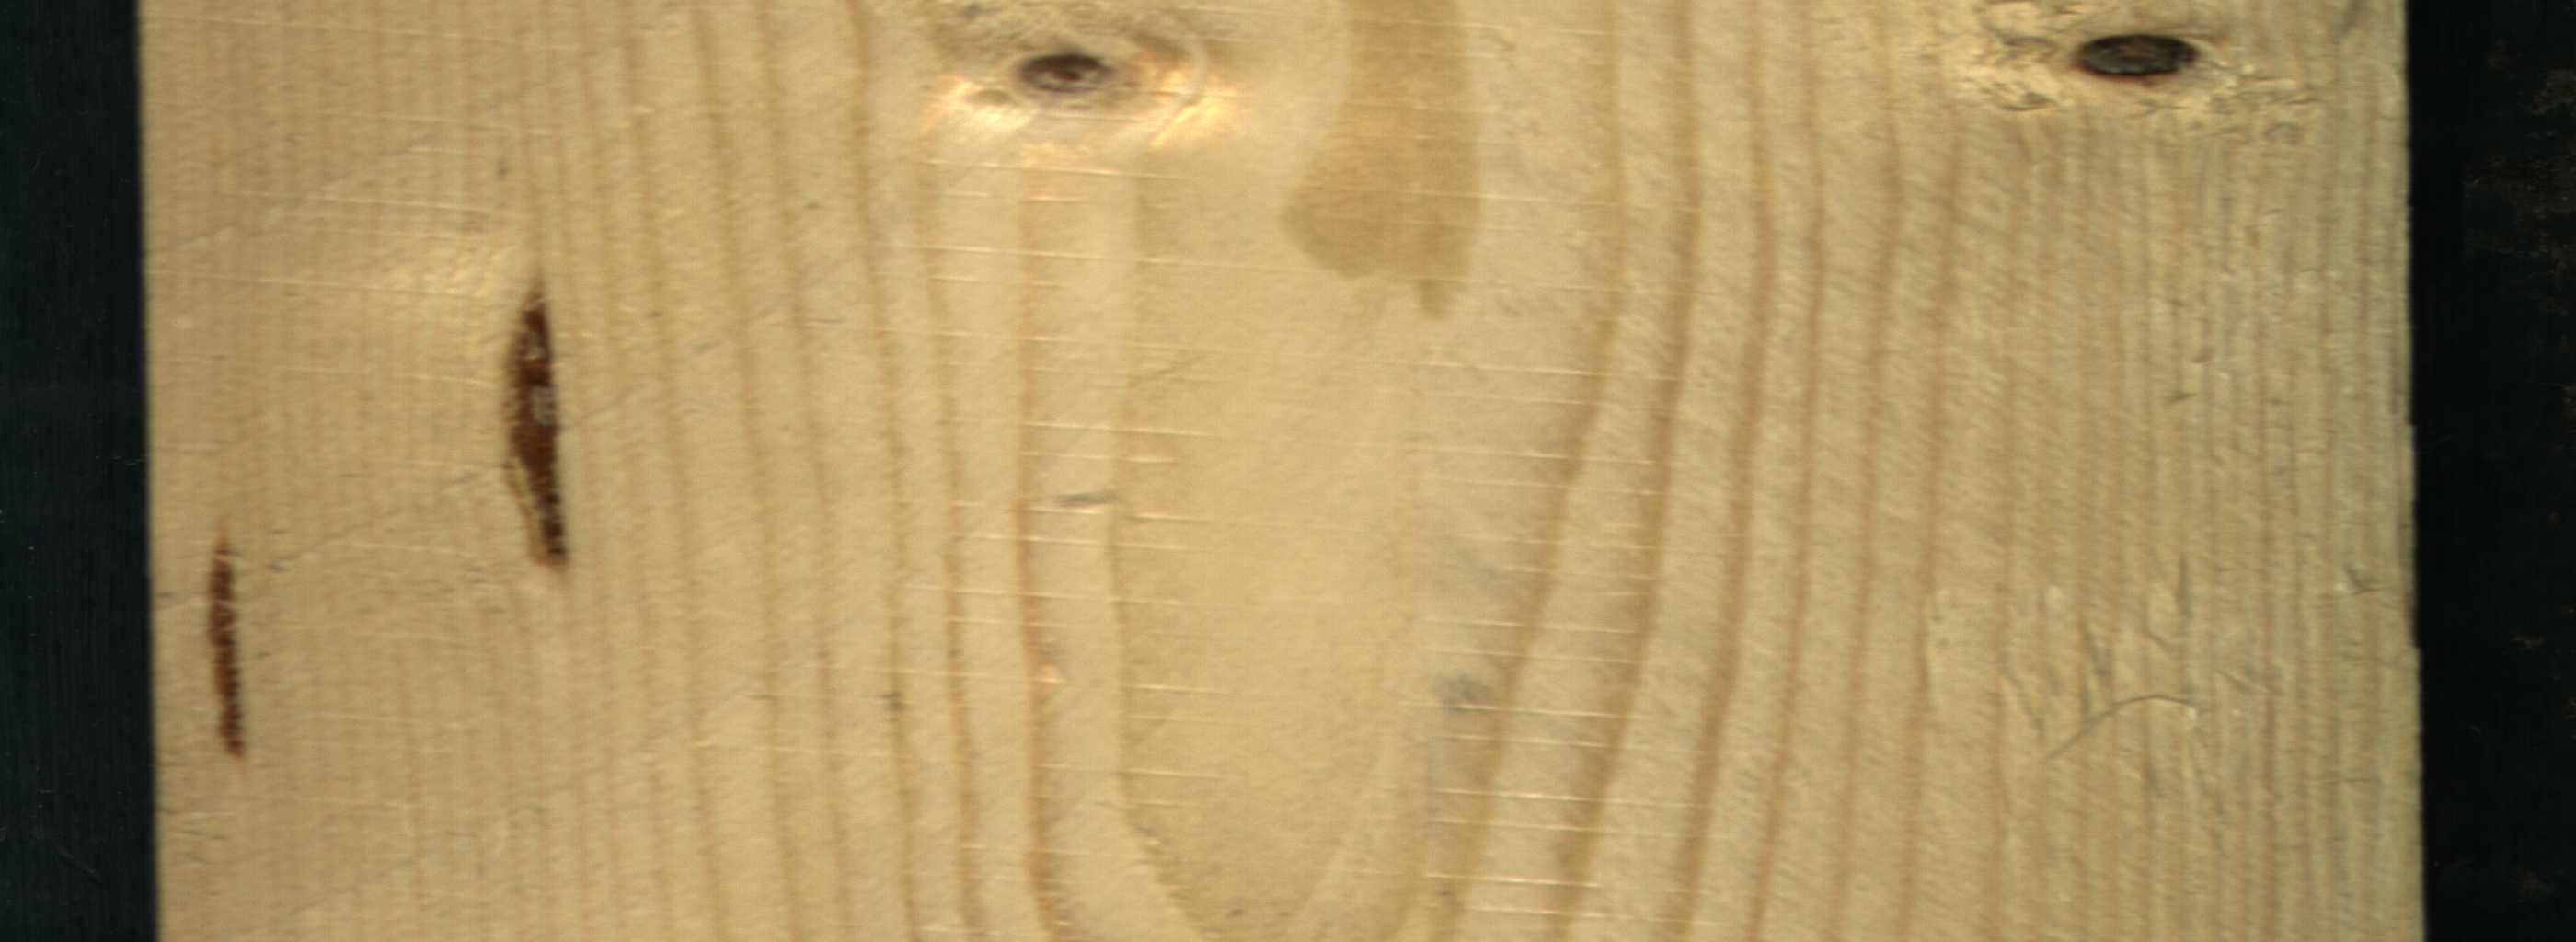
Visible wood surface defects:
resin
resin
Dead_Knot
Dead_Knot